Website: macys
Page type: account-selection
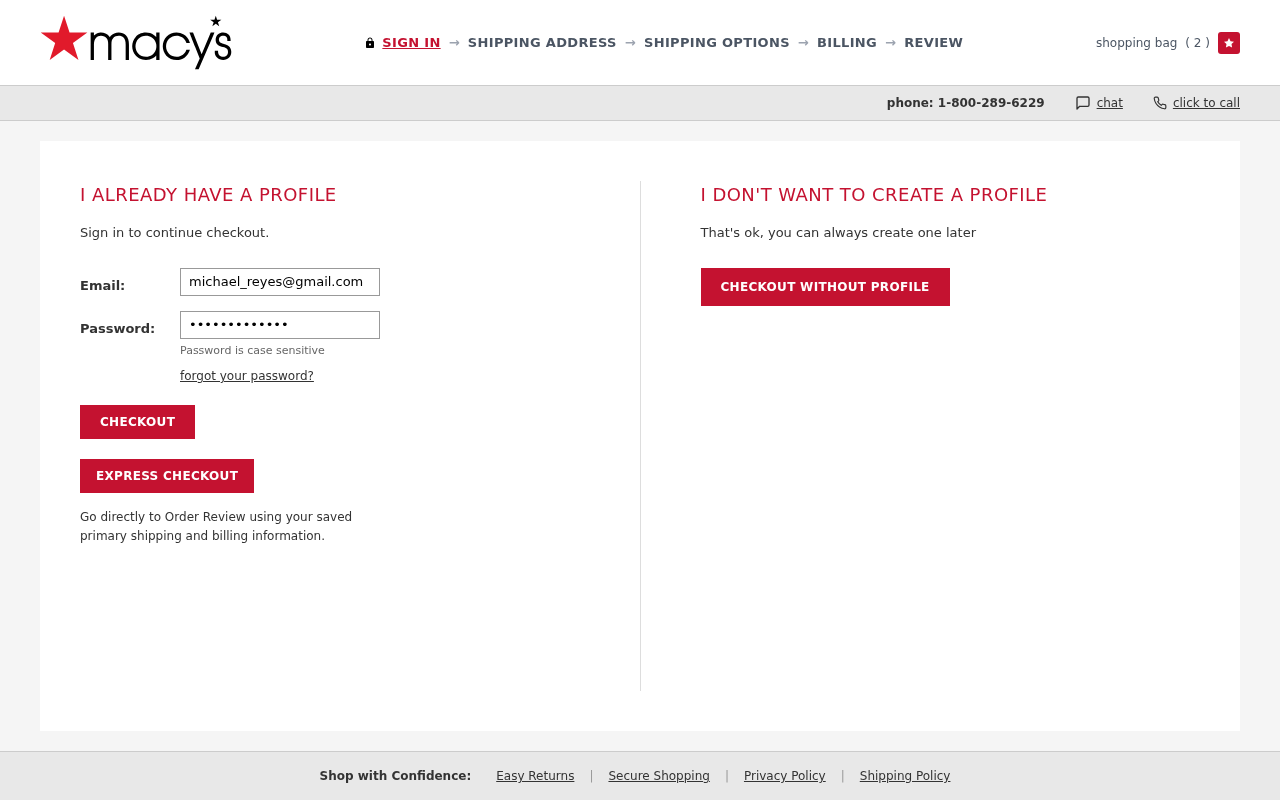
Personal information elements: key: PII_EMAIL
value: michael_reyes@gmail.com
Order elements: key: ORDER_NUM_ITEMS
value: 2